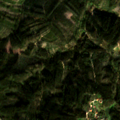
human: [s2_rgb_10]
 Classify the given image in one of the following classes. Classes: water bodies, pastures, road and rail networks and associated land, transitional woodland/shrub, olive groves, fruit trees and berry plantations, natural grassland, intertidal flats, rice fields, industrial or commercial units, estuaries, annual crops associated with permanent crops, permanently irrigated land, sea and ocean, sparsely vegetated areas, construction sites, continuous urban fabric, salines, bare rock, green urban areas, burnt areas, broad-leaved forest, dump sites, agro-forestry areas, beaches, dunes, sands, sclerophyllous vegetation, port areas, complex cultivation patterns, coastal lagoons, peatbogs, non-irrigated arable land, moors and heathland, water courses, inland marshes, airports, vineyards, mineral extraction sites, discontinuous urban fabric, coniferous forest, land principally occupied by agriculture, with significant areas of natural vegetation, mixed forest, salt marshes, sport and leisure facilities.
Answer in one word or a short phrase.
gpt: land principally occupied by agriculture, with significant areas of natural vegetation, broad-leaved forest, mixed forest, transitional woodland/shrub